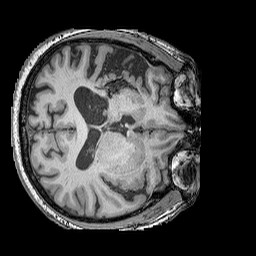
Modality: T1w
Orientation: axial
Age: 51
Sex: female
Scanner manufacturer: siemens
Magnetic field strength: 3 T
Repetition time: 2.25 s
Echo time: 0.00411 s